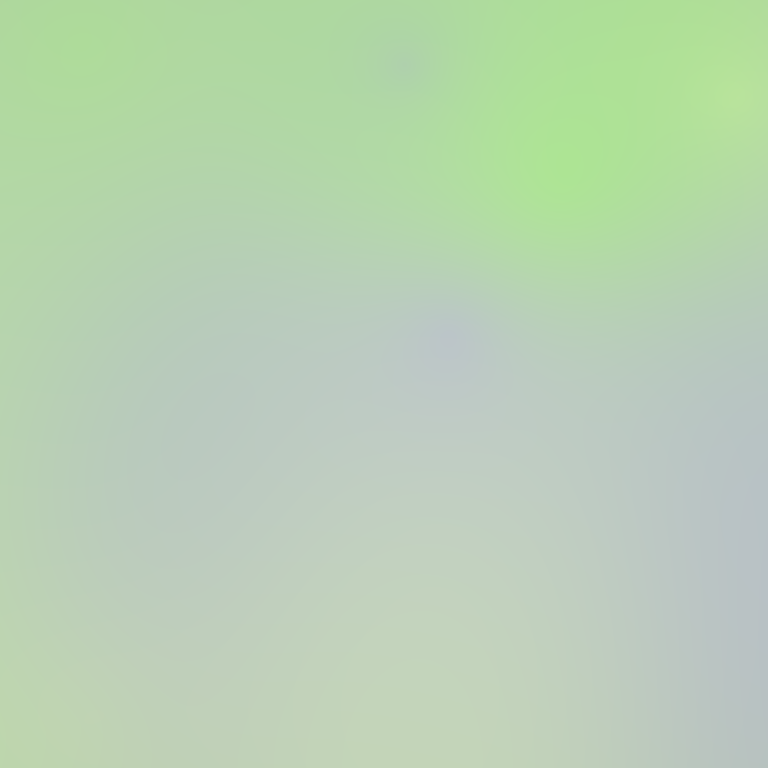
Abstract light effect, smooth gradient from soft green to pale gray, calm atmosphere, diffuse light, no room, no furniture, no objects.